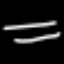
Label: line